Question: I am creating a Pure CSS3 Modal.
Along the way I got two issues.
1. The Background is not changing to transparent black color when the modal was click. (if you've seen modal before you know what I mean cause basically it will force the background to be transparent type color.) See Screenshots:

1. I've been thinking how can I make this 3D Flip Horizontal Animate or create a nice and smooth rotation when coming instead of just plain moving from top to bottom.
Here's my HTML:
'''
<p><a href="#modal" class="btn go">Display Modal</a></p>
</div>
<div id="modal">
<div class="modal-content">
<h1>What is a modal?</h1>
<div class="copy">
<p>A modal window is any type of window that is a child (secondary window) to a parent window and usurps the parent's control. It is commonly associated with an Internet Web site pop-up window that stays in front of the original window. A user may not press any controls or enter any information on the parent window (the original window which opened the modal) until the modal has been closed.</p>
</div>
<a href="#" class="btn">Close Modal</a>
<div class="overlay"></div>
</div>
</div>
'''
Here's my stylesheet codes:
'''
.container {
width:50%;
margin:90px auto
}
#modal {
background:#97d2f1;
left:50%;
top:-50%;
width:80%;
padding: 20px;
margin:-250px 0 0 -40%;
position:absolute;
color: #fff;
visibility: hidden;
box-shadow:0 3px 7px rgba(0,0,0,.25);
transition: all 0.4s ease-in-out;
-moz-transition: all 0.4s ease-in-out;
-webkit-transition: all 0.4s ease-in-out;
}
#modal:target {
opacity: 1;
top:50%;
visibility: visible;
}
#modal .overlay {
background-color: #000;
background: rgba(0,0,0,.5);
height: 100%;
left: 0;
position: fixed;
top: 0;
z-index: 10;
}
.btn {
padding:0 3em;
outline:none;
border:none;
color:#fff;
text-transform:uppercase;
font-weight:700;
letter-spacing:1px;
font-size:1em;
line-height:4;
overflow:hidden;
border-radius:5px;
background:rgba(0,0,0,0.2);
text-align:center;
cursor:pointer;
margin:20px auto;
display:block;
width: 30%;
margin-top: 40px;
}
'''
Here's my JS FIDDLE: <URL>
If you could edit my JSFIDDLE code that would be a great help.
Thanks in advance for the help!
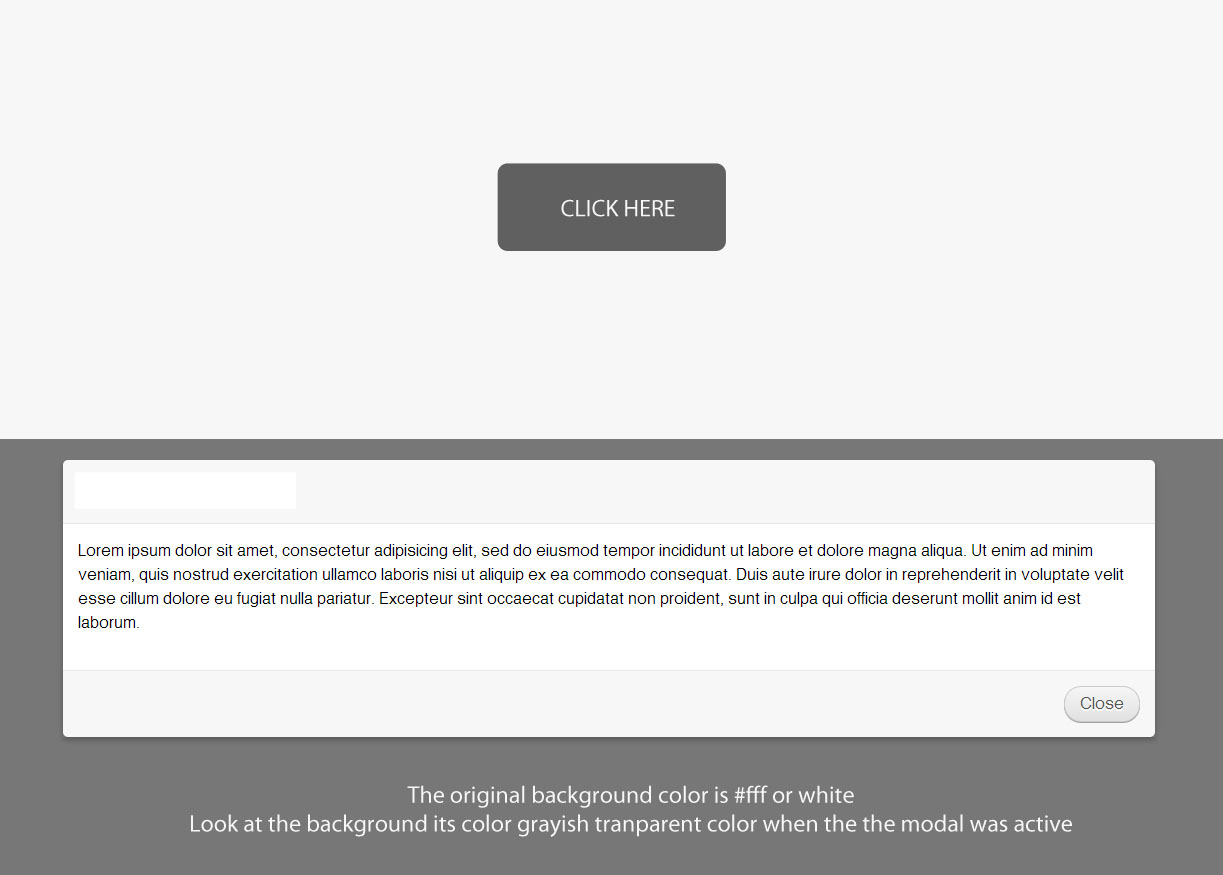
Answer: Didn't understand your first point. But added rotation effect to your modal like you asked in second point. replace following classes
'''
#modal {
background:#97d2f1;
left:50%;
top:-50%;
width:80%;
padding: 20px;
margin:-250px 0 0 -40%;
position:absolute;
color: #fff;
top: 50%;
box-shadow:0 3px 7px rgba(0,0,0,.25);
transition: all 1s ;
-moz-transition: all 1s ;
-webkit-transition: all 1s ;
-webkit-transform: rotateX(270deg);
-webkit-transform-origin: 50% 50%;
-webkit-perspective: 1500px;
}
#modal:target {
opacity: 1;
top:50%;
-webkit-transform: rotateX(0deg);
}
'''
Notice '-webkit-transform: rotateX(270deg);' property which is giving rotation effect.